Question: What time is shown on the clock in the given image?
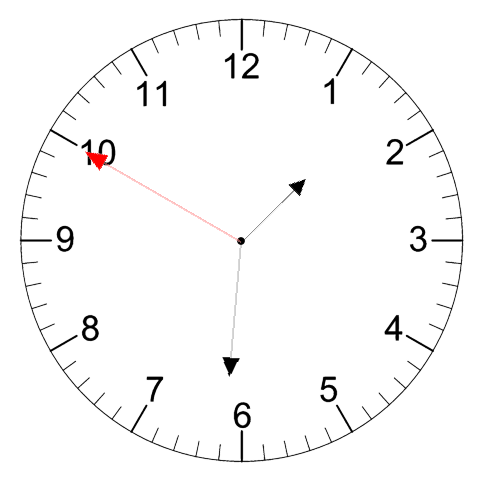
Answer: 01:30:50